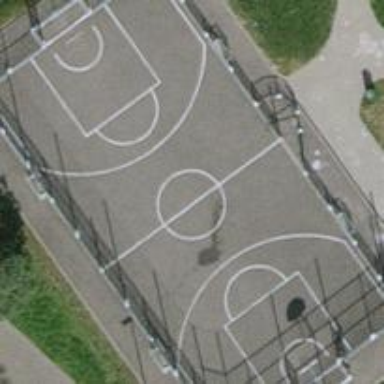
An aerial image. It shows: Basketball court in the leisure land pitch.